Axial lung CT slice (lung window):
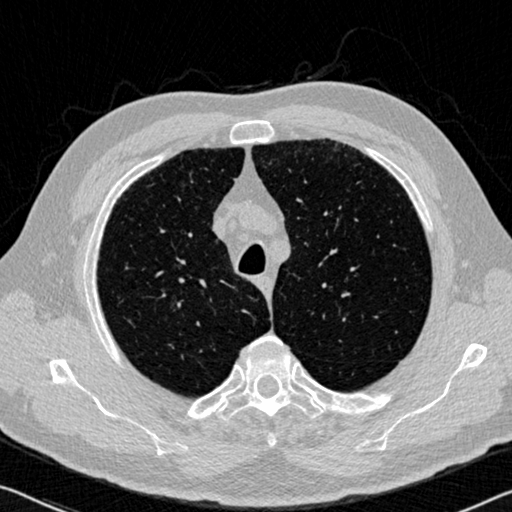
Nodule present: no